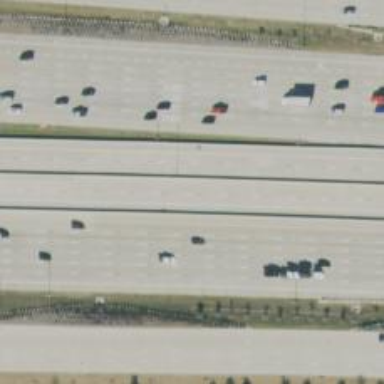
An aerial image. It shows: Motorway.